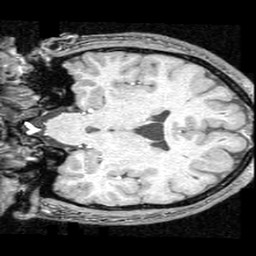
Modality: T1w
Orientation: coronal
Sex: male
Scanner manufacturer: ge
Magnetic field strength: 1.5 T
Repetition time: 21 s
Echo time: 0.008 s